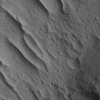
Atmospheric dust classification: not_dusty